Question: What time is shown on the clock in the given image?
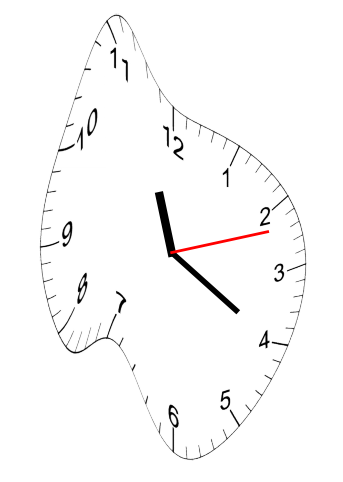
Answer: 11:20:12